Aerial crown-view tile of a tropical tree (Barro Colorado Island, Panama), acquired 20241014:
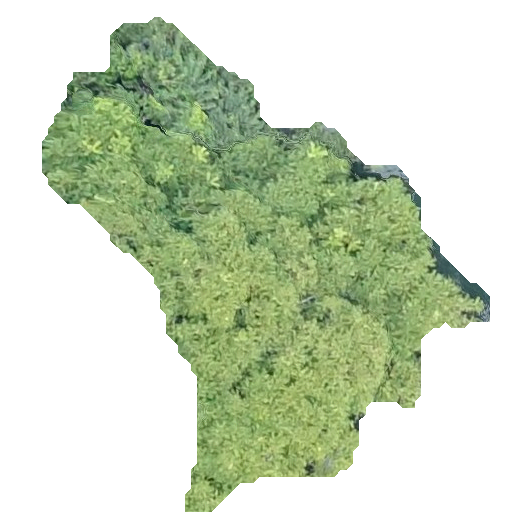
Species: Spondias mombin
GBIF accepted scientific name: Spondias mombin
Crown area: 169.99 m²